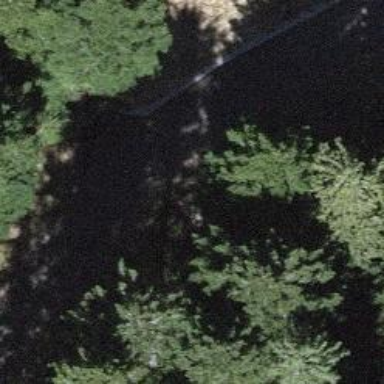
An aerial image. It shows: Culvert tunnel.